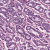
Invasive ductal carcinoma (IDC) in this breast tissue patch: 1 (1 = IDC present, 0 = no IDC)